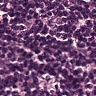
Metastatic tissue present: no